Interaction volume radius: 5 \u00c5
Interaction volume height: 30 \u00c5
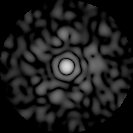
Disorder parameter: 0.8386